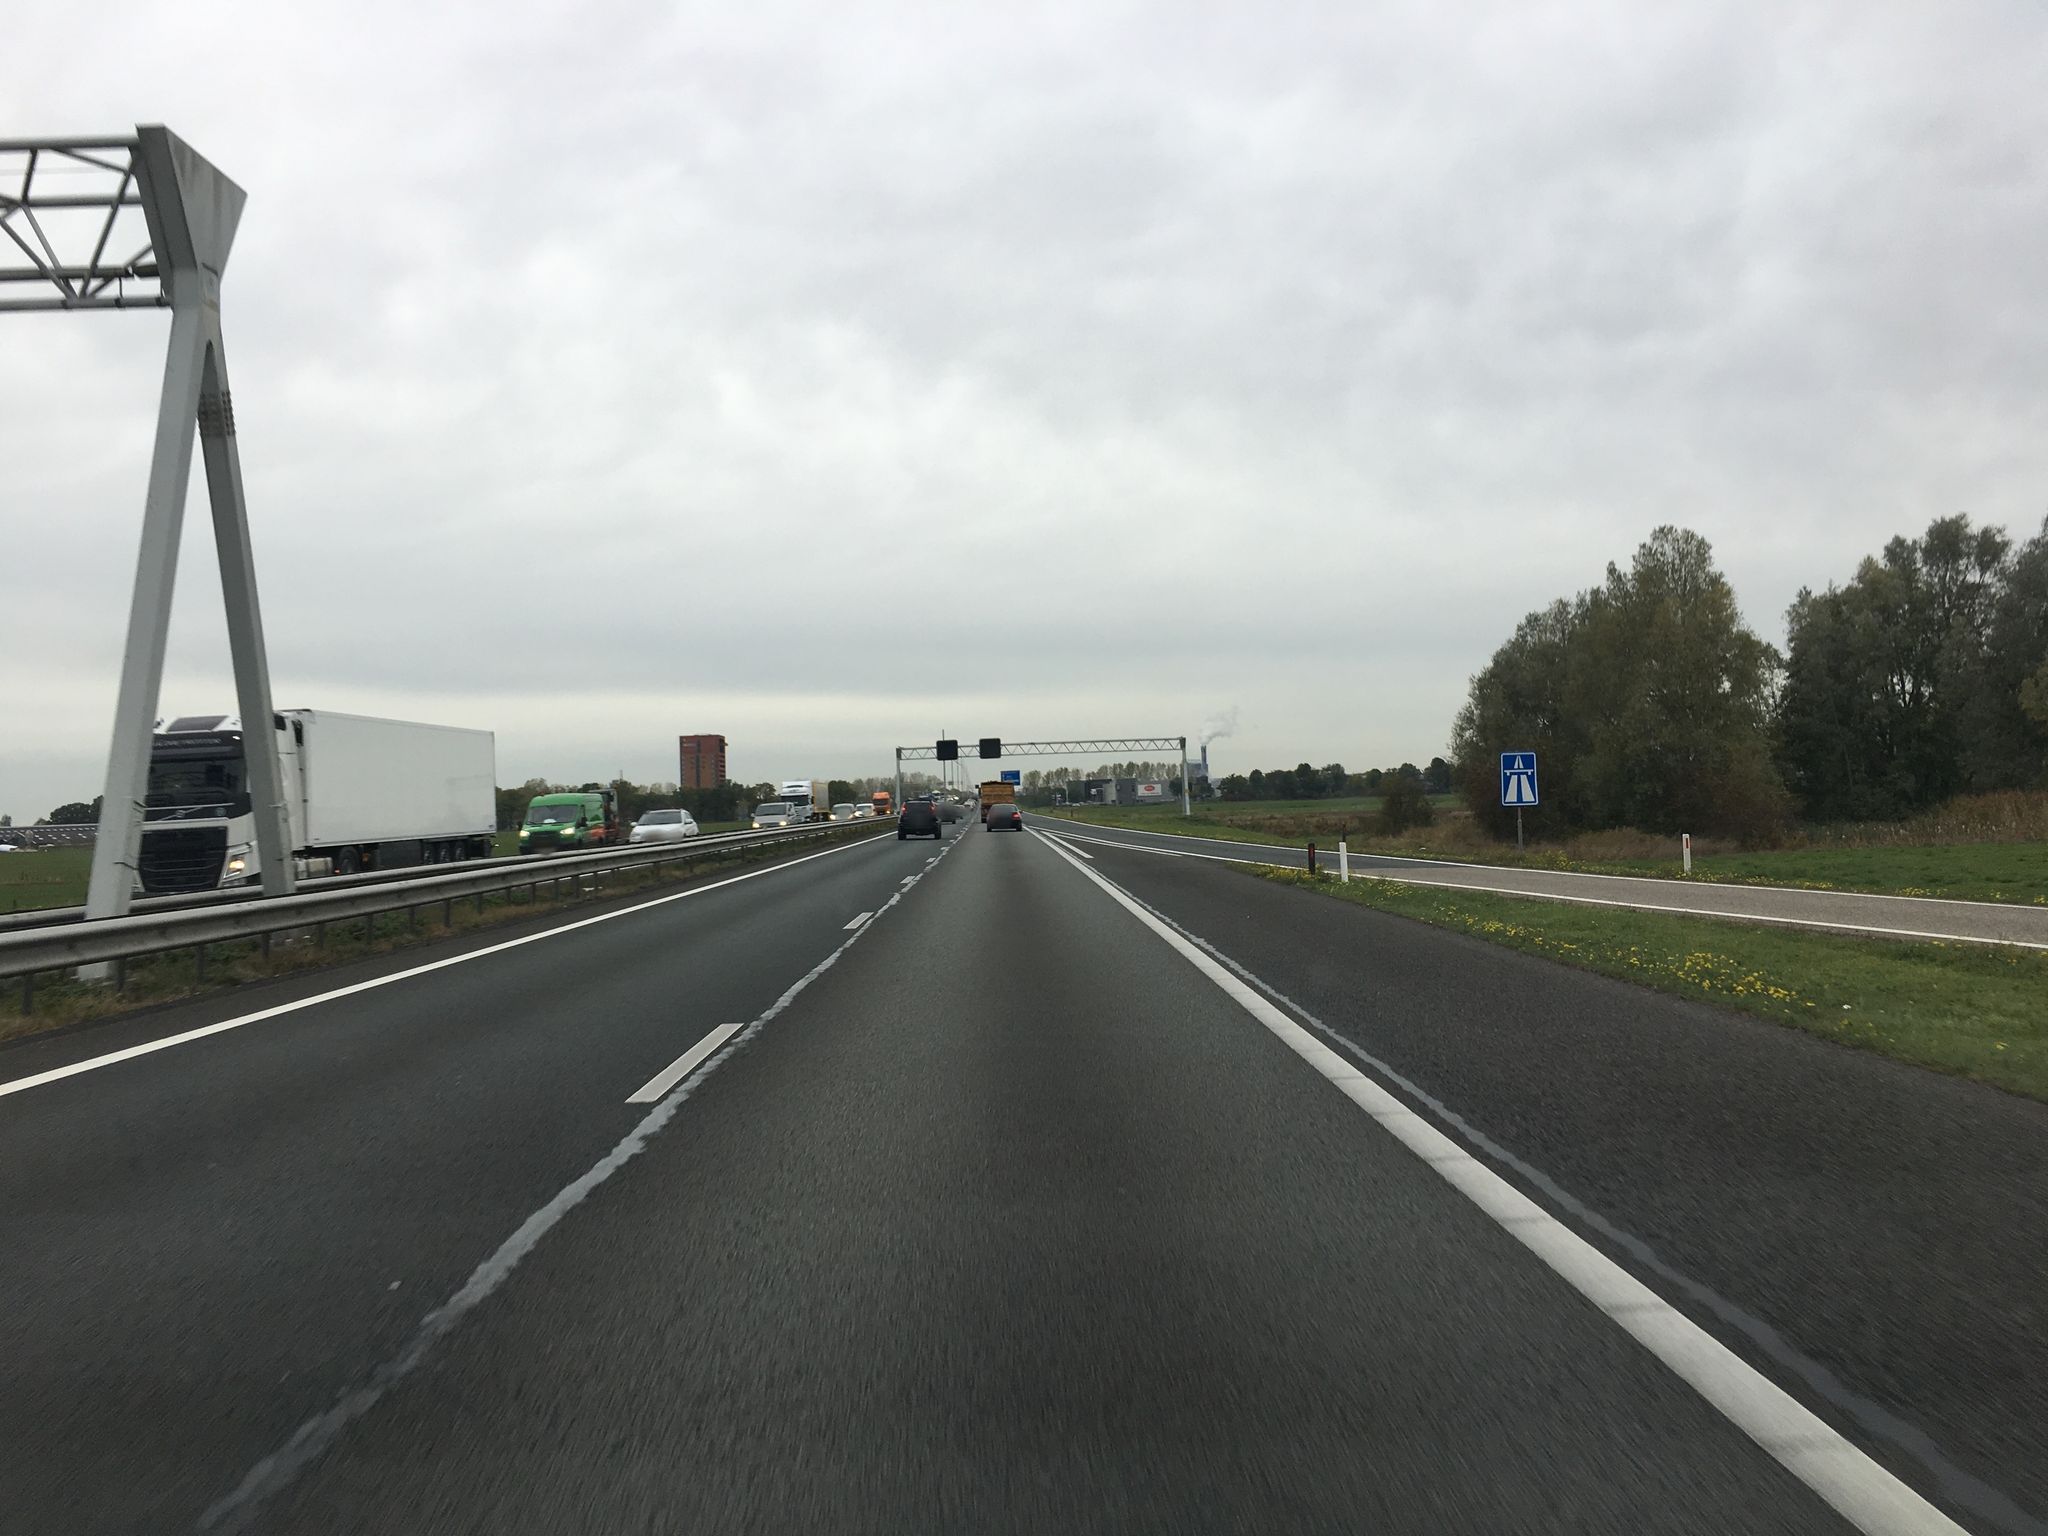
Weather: cloudy
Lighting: day
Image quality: good
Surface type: driving surface
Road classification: rest_area
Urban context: suburban or peri-urban
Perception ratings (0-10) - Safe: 4.2, Lively: 0.67, Beautiful: 3.28, Boring: 5.31, Depressing: 7.99, Wealthy: 2.57